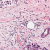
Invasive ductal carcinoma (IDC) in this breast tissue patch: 1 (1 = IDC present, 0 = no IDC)